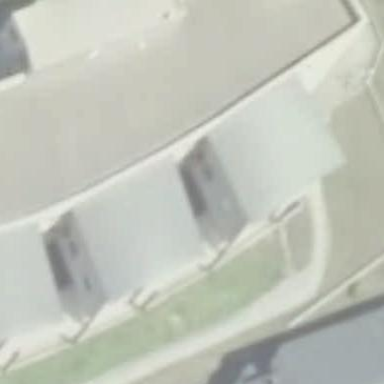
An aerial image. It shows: Part of building.